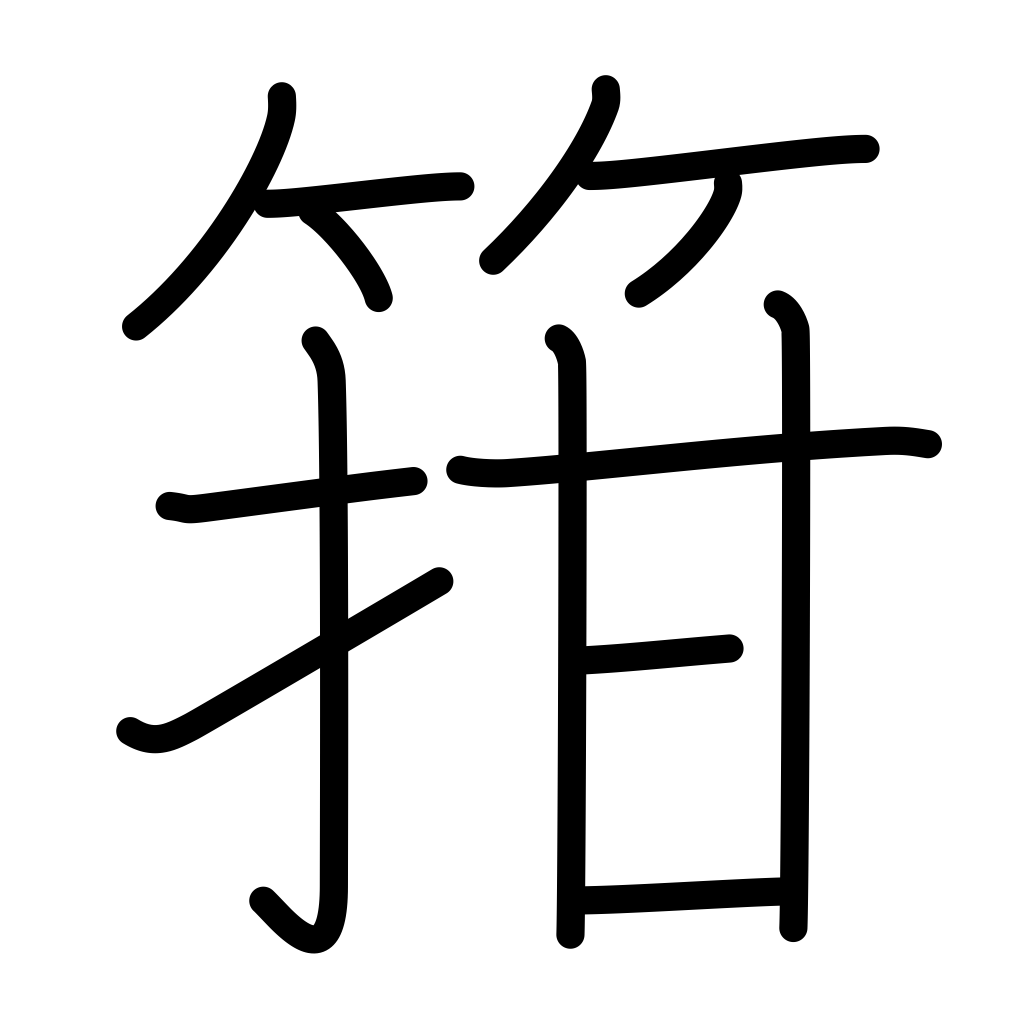
Meaning: insert, fit into